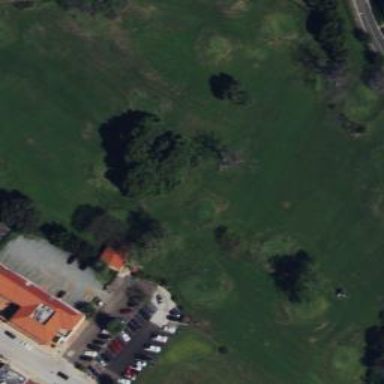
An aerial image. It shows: Golf course surrounded by greenery.